What modifications can be observed between these two pictures?
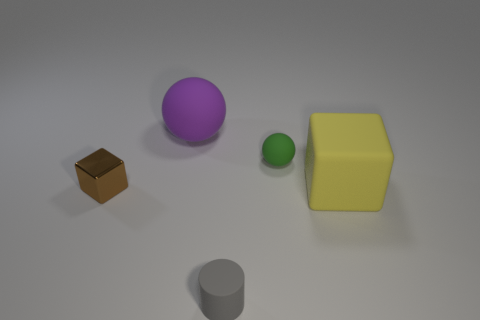
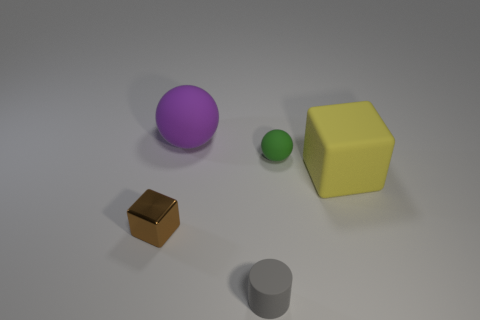
the metal object is in a different location
the small brown object moved
the brown metal cube changed its location
the brown thing is in a different location
the tiny brown shiny cube that is on the left side of the big rubber cube is in a different location
the tiny brown metallic cube that is in front of the big yellow block changed its location
the tiny brown shiny cube that is left of the tiny green object moved